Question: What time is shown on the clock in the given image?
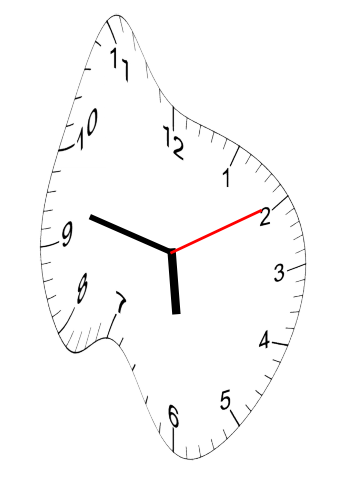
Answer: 05:47:10